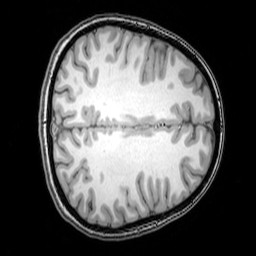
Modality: T1w
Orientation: axial
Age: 22
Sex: female
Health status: healthy
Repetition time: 0.081 s
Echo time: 0.037 s